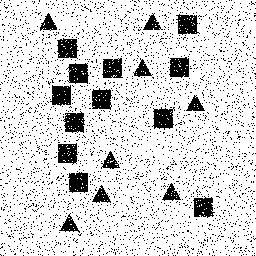
Squares: 12
Triangles: 8
Stars: 0
Total shapes: 20